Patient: sex F, age 34
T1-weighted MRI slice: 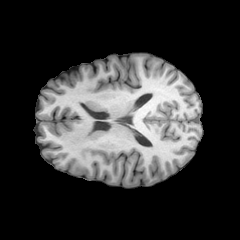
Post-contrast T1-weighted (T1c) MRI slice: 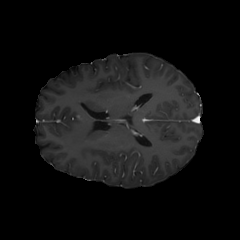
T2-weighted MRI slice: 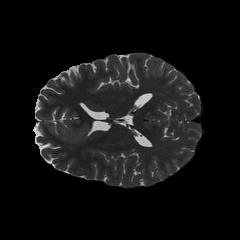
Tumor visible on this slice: yes
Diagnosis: Astrocytoma, IDH-mutant
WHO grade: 2